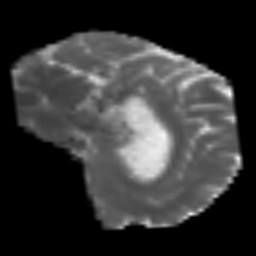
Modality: MD
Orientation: sagittal
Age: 40
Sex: male
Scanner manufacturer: siemens
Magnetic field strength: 3 T
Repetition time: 3.2 s
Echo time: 0.081 s